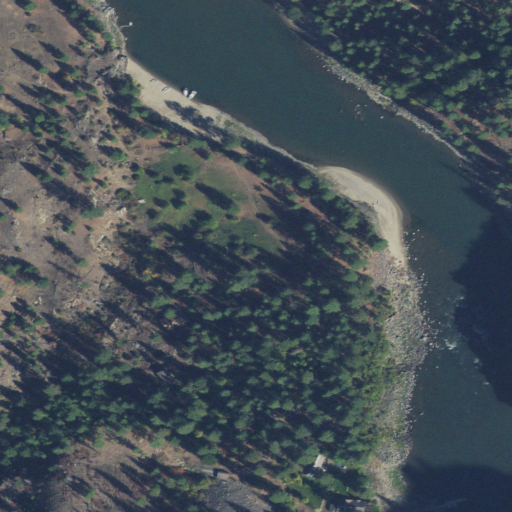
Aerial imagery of bar in Idaho named Cunningham Bar containing evergreen forest, shrub, open water, and open development